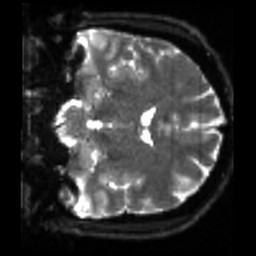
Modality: sbref
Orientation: coronal
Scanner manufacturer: siemens
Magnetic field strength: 3 T
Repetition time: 4 s
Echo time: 0.0594 s